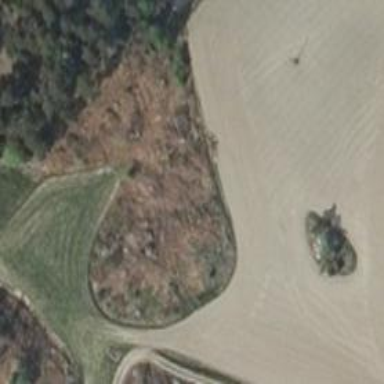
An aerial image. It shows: Clearcut area created by human activity.